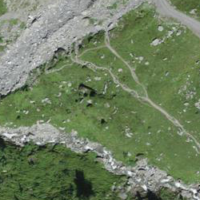
EUNIS habitat code: 23
Species observed at this site:
Rhododendron ferrugineum
Gentiana cruciata
Carduelis citrinella
Dryas octopetala
Hieracium villosum
Gymnadenia conopsea